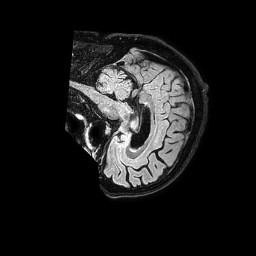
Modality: FLAIR
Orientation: sagittal
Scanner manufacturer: philips
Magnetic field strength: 1.5 T
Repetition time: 4.8 s
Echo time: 0.3 s